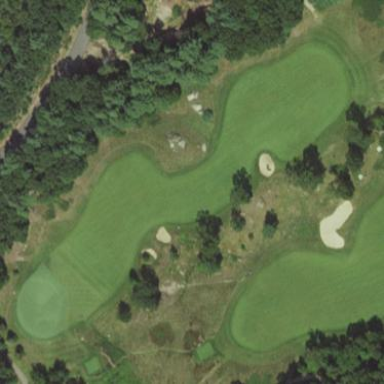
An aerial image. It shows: Golf rough area.